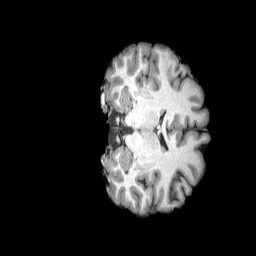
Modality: T1w
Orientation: coronal
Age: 21
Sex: female